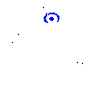
Particle: proton